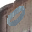
Label: 0